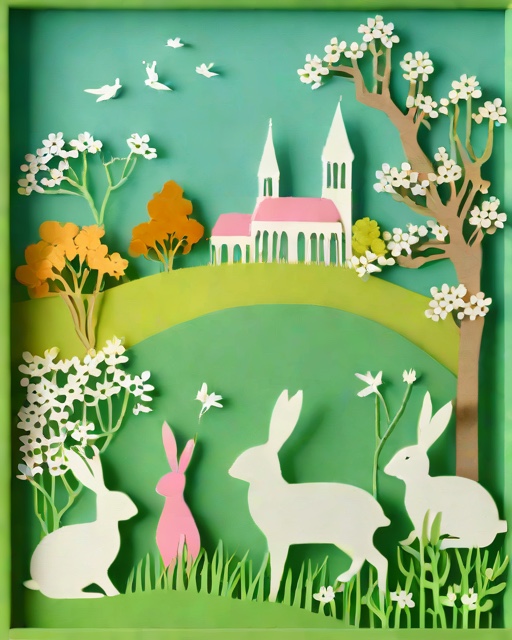
Category: Easter